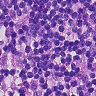
Metastatic tissue present: no